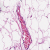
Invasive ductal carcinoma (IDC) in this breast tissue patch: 0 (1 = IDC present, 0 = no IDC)